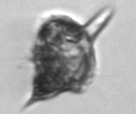
Label: Amylax